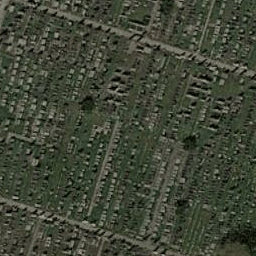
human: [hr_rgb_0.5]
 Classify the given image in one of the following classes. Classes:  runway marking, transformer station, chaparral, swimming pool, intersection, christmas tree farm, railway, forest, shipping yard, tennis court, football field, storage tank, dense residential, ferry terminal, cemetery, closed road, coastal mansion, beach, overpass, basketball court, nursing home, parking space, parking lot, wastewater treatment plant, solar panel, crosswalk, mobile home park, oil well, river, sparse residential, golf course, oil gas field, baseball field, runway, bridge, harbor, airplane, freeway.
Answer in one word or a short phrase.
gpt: cemetery